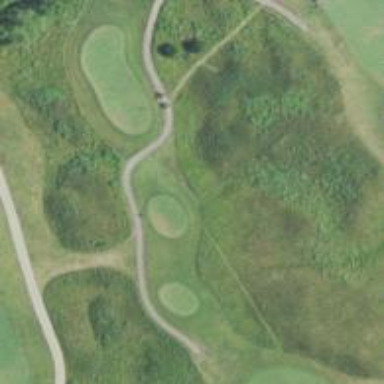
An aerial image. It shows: Path for both road and golf.